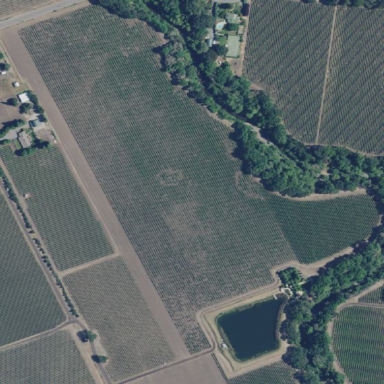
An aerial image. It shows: Vineyard where grapes are grown.